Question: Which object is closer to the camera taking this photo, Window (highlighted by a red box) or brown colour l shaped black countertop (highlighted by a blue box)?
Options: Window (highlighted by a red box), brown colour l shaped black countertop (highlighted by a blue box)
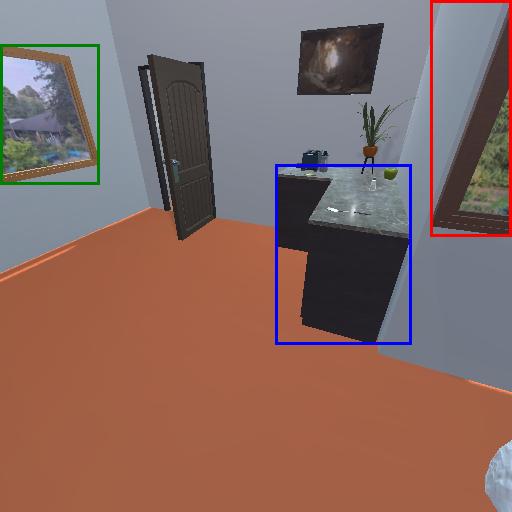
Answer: Window (highlighted by a red box)